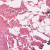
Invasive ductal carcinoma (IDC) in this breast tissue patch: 0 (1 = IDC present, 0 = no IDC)